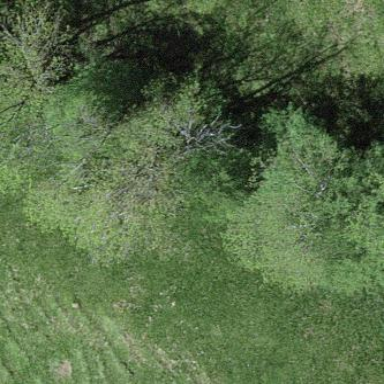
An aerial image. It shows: Forest area.